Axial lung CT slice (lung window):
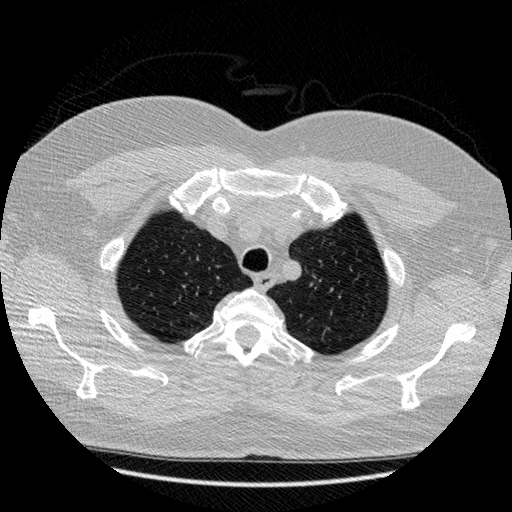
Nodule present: no